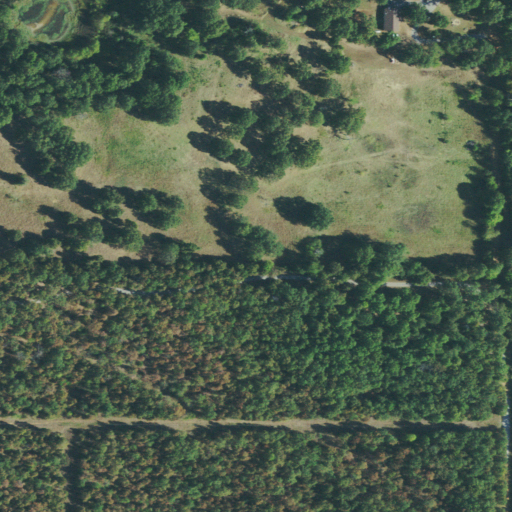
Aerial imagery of plain(s) in Oklahoma named Lucy Albirdie Flat containing deciduous forest, pasture, open development, grassland, and shrub